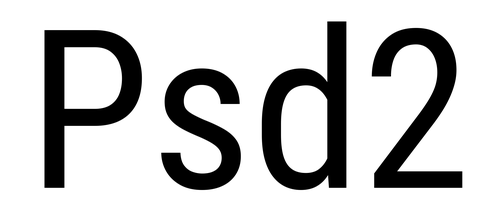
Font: Roboto_Condensed_Regular